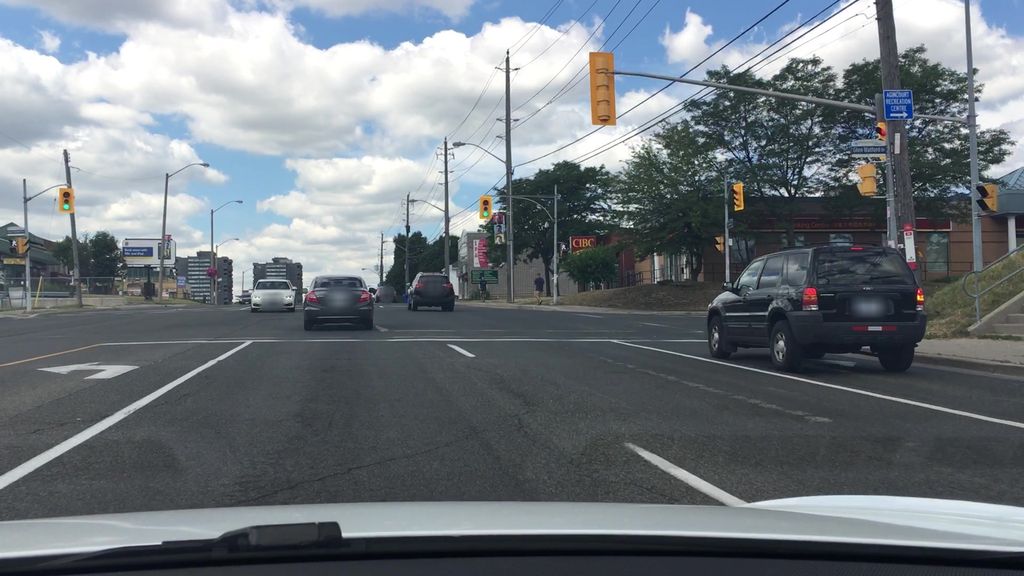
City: toronto